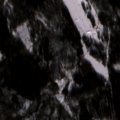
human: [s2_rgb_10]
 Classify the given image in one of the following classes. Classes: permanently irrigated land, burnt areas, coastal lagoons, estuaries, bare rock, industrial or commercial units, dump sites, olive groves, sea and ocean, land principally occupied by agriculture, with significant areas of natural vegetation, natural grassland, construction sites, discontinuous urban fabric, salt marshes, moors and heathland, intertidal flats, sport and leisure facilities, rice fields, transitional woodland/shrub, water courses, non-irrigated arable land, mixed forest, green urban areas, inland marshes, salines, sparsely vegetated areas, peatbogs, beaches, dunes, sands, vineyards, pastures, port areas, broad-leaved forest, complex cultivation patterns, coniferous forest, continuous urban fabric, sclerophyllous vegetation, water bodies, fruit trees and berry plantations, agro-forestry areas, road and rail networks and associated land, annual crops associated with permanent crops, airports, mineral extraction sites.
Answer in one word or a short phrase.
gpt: land principally occupied by agriculture, with significant areas of natural vegetation, coniferous forest, mixed forest, transitional woodland/shrub